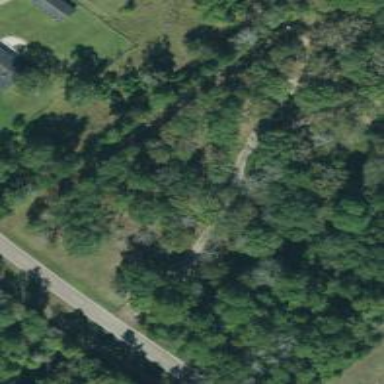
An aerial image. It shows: Driveway leading to service road.